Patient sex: F
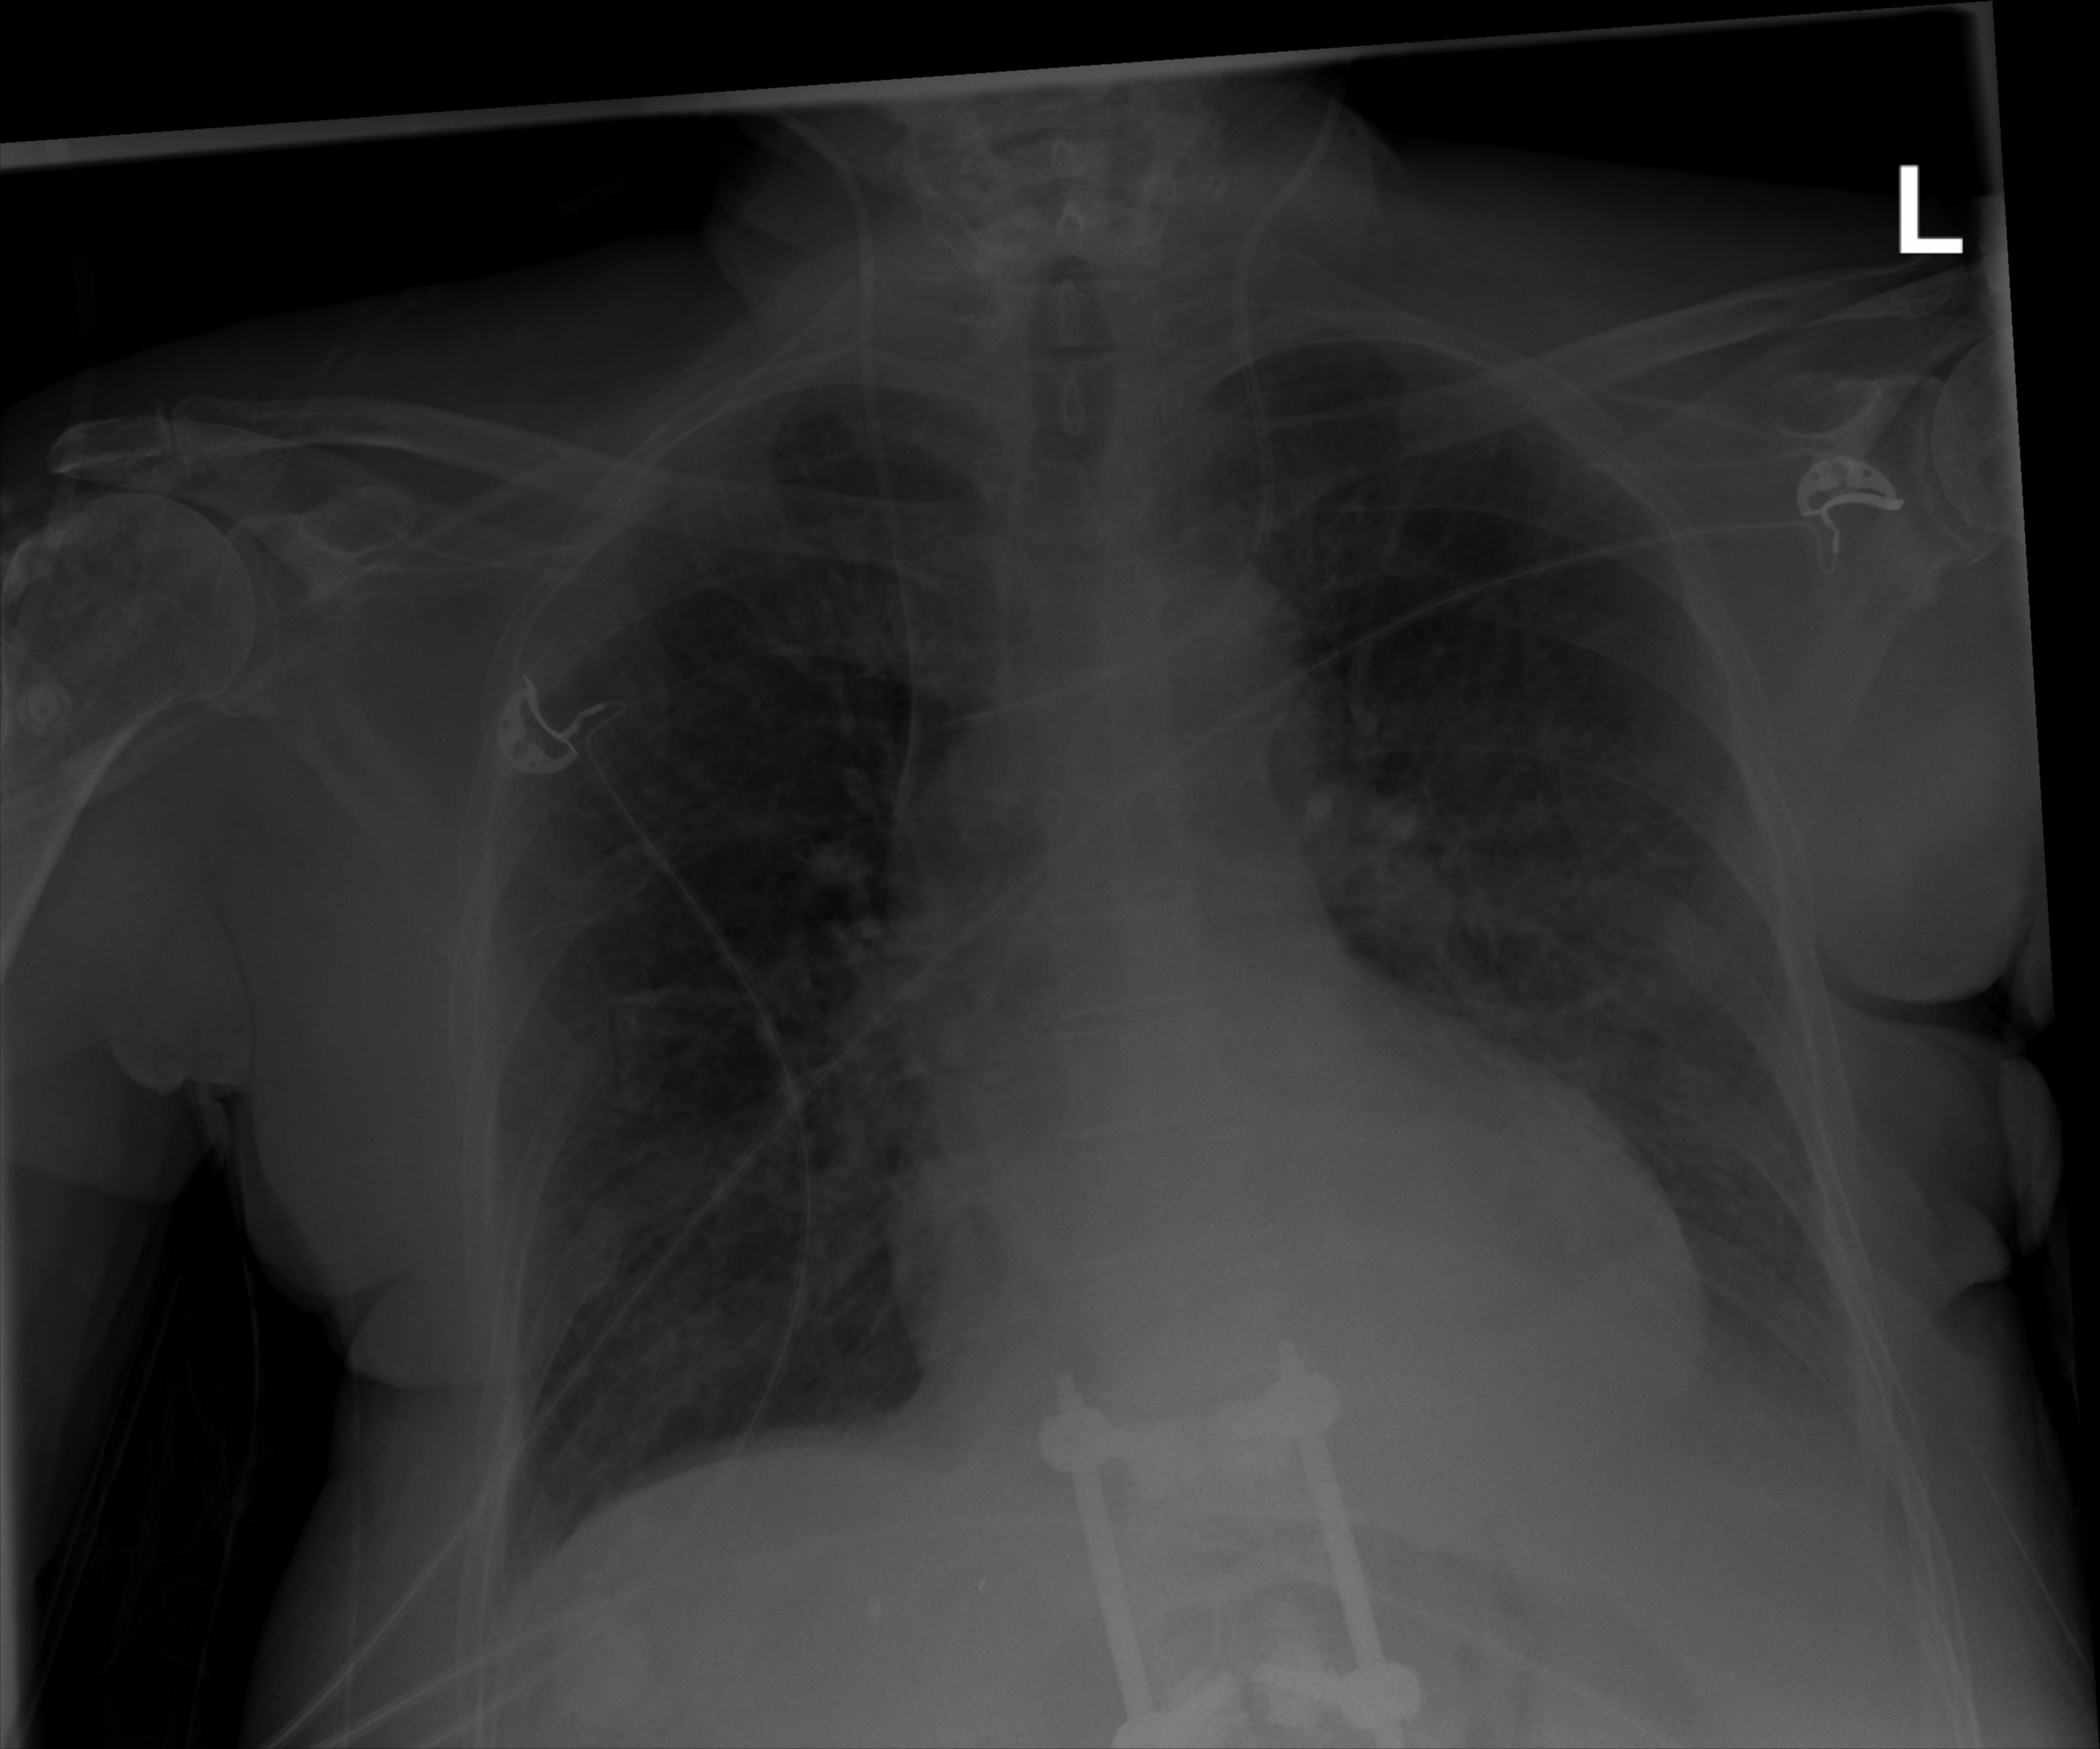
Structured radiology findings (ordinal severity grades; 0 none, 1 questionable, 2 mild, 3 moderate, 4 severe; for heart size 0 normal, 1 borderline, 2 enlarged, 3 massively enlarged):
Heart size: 1
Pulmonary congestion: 2
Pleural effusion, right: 0
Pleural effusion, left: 2
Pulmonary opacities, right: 1
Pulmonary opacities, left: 1
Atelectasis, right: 0
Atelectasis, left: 2